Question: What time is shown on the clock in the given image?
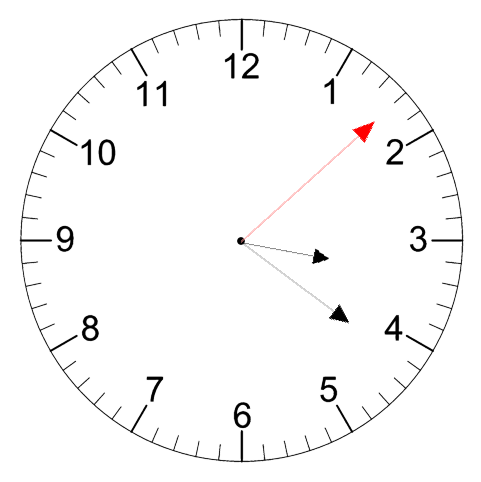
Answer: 03:21:08